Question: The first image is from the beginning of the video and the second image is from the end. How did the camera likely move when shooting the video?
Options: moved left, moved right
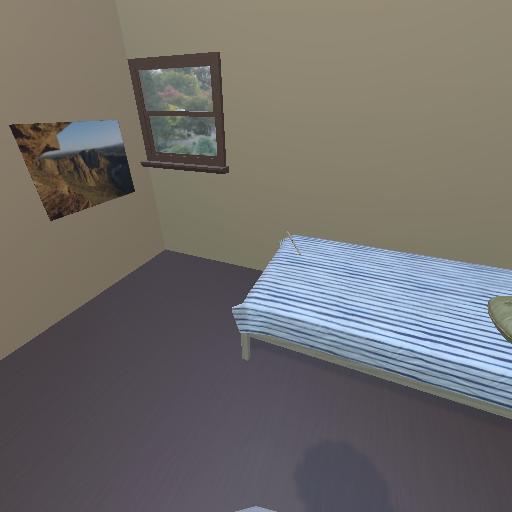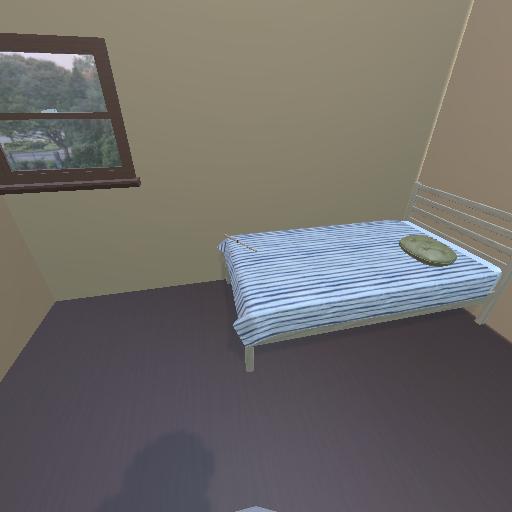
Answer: moved left